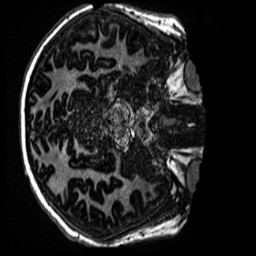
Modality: MP2RAGE
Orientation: axial
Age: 11
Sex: male
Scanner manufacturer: siemens
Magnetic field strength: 3 T
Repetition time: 4 s
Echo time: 0.00299 s